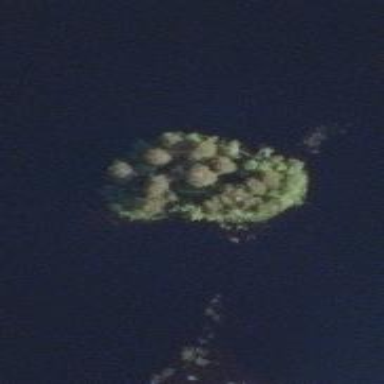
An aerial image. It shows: Islet covered with needle-leaved woodland.